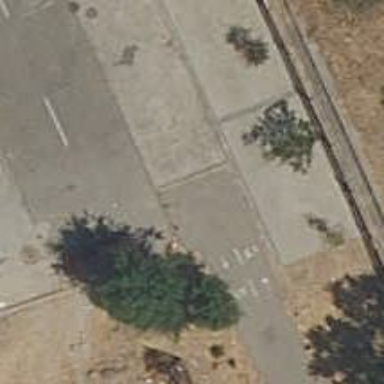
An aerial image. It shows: Bollard barrier.